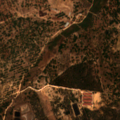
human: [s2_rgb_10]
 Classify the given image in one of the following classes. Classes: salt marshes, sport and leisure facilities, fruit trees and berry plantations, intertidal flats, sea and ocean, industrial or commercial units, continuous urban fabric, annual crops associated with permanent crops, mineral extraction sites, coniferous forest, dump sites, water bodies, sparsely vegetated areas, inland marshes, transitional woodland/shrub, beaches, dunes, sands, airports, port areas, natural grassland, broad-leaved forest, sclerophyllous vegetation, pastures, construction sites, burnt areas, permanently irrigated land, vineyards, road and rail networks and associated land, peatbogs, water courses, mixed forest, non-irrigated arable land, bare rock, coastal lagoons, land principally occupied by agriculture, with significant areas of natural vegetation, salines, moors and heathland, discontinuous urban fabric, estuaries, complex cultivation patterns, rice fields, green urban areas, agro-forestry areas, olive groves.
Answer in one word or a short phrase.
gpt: vineyards, agro-forestry areas, broad-leaved forest